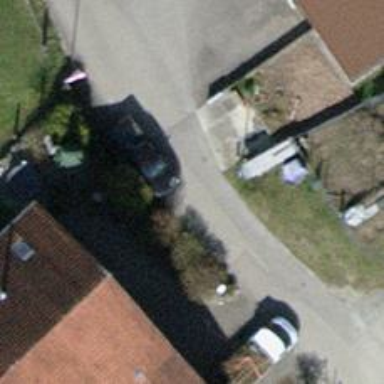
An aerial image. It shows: Residential road with asphalt surface and no sidewalk.